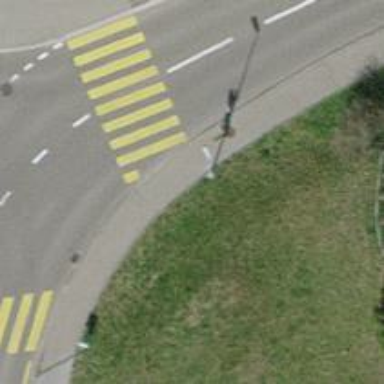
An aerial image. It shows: Kerb barrier.